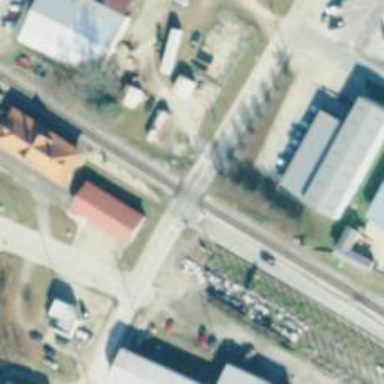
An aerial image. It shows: Level crossing with lights at the railway.